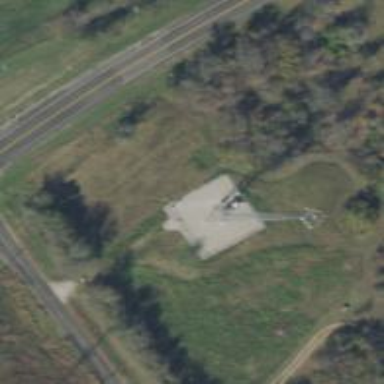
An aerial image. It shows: Communication mast tower.